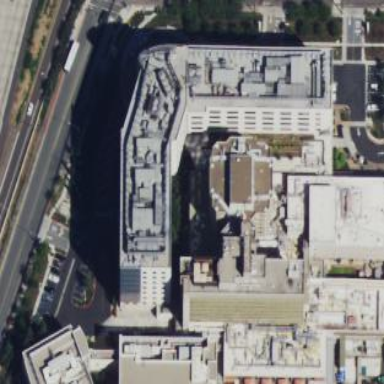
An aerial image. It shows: Healthcare facility identified as hospital.